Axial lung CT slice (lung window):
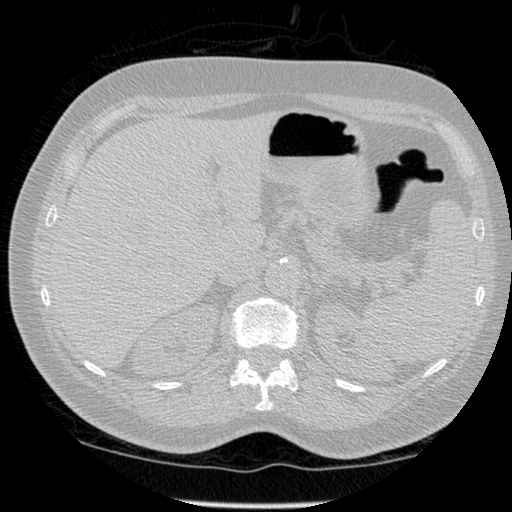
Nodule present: no